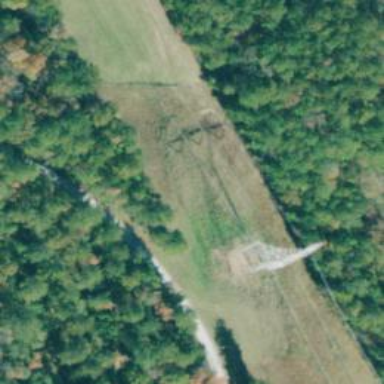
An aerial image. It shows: Lattice structure tower.